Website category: restaurant
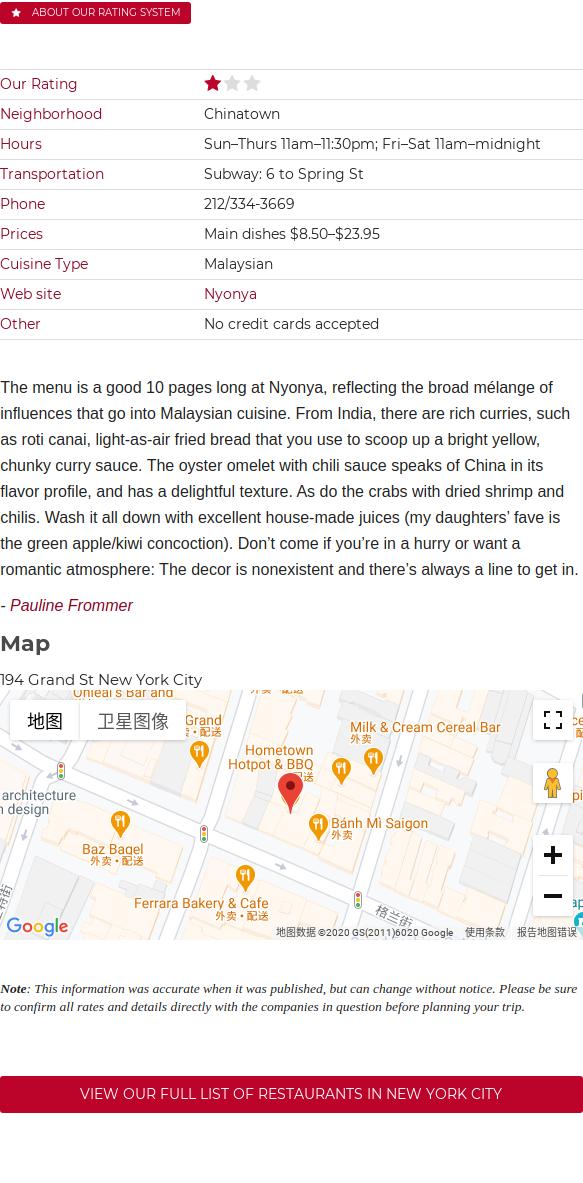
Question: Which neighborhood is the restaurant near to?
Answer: Chinatown

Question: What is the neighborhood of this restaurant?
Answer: Chinatown

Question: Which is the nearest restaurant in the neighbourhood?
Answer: Chinatown

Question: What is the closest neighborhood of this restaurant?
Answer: Chinatown

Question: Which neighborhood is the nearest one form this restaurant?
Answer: Chinatown

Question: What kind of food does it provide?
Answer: Malaysian

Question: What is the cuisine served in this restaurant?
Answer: Malaysian

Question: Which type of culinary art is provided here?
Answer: Malaysian

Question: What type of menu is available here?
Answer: Malaysian

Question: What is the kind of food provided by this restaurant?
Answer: Malaysian

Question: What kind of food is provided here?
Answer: Malaysian

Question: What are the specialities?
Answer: Malaysian

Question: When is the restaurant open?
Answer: SunThurs 11am11:30pm; FriSat 11ammidnight

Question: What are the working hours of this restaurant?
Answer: SunThurs 11am11:30pm; FriSat 11ammidnight

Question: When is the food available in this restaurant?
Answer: SunThurs 11am11:30pm; FriSat 11ammidnight

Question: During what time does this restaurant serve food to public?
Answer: SunThurs 11am11:30pm; FriSat 11ammidnight

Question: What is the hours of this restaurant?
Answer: SunThurs 11am11:30pm; FriSat 11ammidnight

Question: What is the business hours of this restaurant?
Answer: SunThurs 11am11:30pm; FriSat 11ammidnight

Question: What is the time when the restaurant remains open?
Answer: SunThurs 11am11:30pm; FriSat 11ammidnight

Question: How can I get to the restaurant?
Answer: Subway: 6 to Spring St

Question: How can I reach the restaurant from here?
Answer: Subway: 6 to Spring St

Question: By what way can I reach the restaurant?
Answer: Subway: 6 to Spring St

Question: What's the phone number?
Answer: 212/334-3669

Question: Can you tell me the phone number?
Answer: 212/334-3669

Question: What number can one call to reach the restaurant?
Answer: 212/334-3669

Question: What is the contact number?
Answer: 212/334-3669

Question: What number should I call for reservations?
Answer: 212/334-3669

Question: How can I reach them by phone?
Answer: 212/334-3669

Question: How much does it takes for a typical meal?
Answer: Main dishes $8.50$23.95

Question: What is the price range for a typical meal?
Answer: Main dishes $8.50$23.95

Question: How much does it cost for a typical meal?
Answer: Main dishes $8.50$23.95

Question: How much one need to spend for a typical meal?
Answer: Main dishes $8.50$23.95

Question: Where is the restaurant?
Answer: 194 Grand St New York City

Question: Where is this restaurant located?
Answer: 194 Grand St New York City

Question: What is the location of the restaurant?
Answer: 194 Grand St New York City

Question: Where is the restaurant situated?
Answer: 194 Grand St New York City

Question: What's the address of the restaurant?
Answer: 194 Grand St New York City

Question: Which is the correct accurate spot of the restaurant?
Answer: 194 Grand St New York City

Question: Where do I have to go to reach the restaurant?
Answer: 194 Grand St New York City